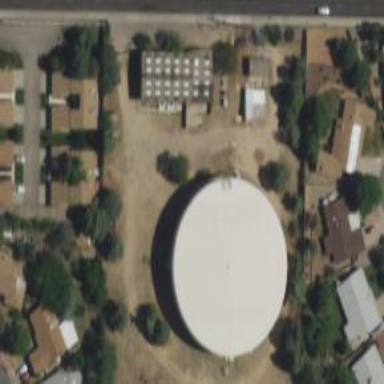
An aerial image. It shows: Building with man-made water storage tank.